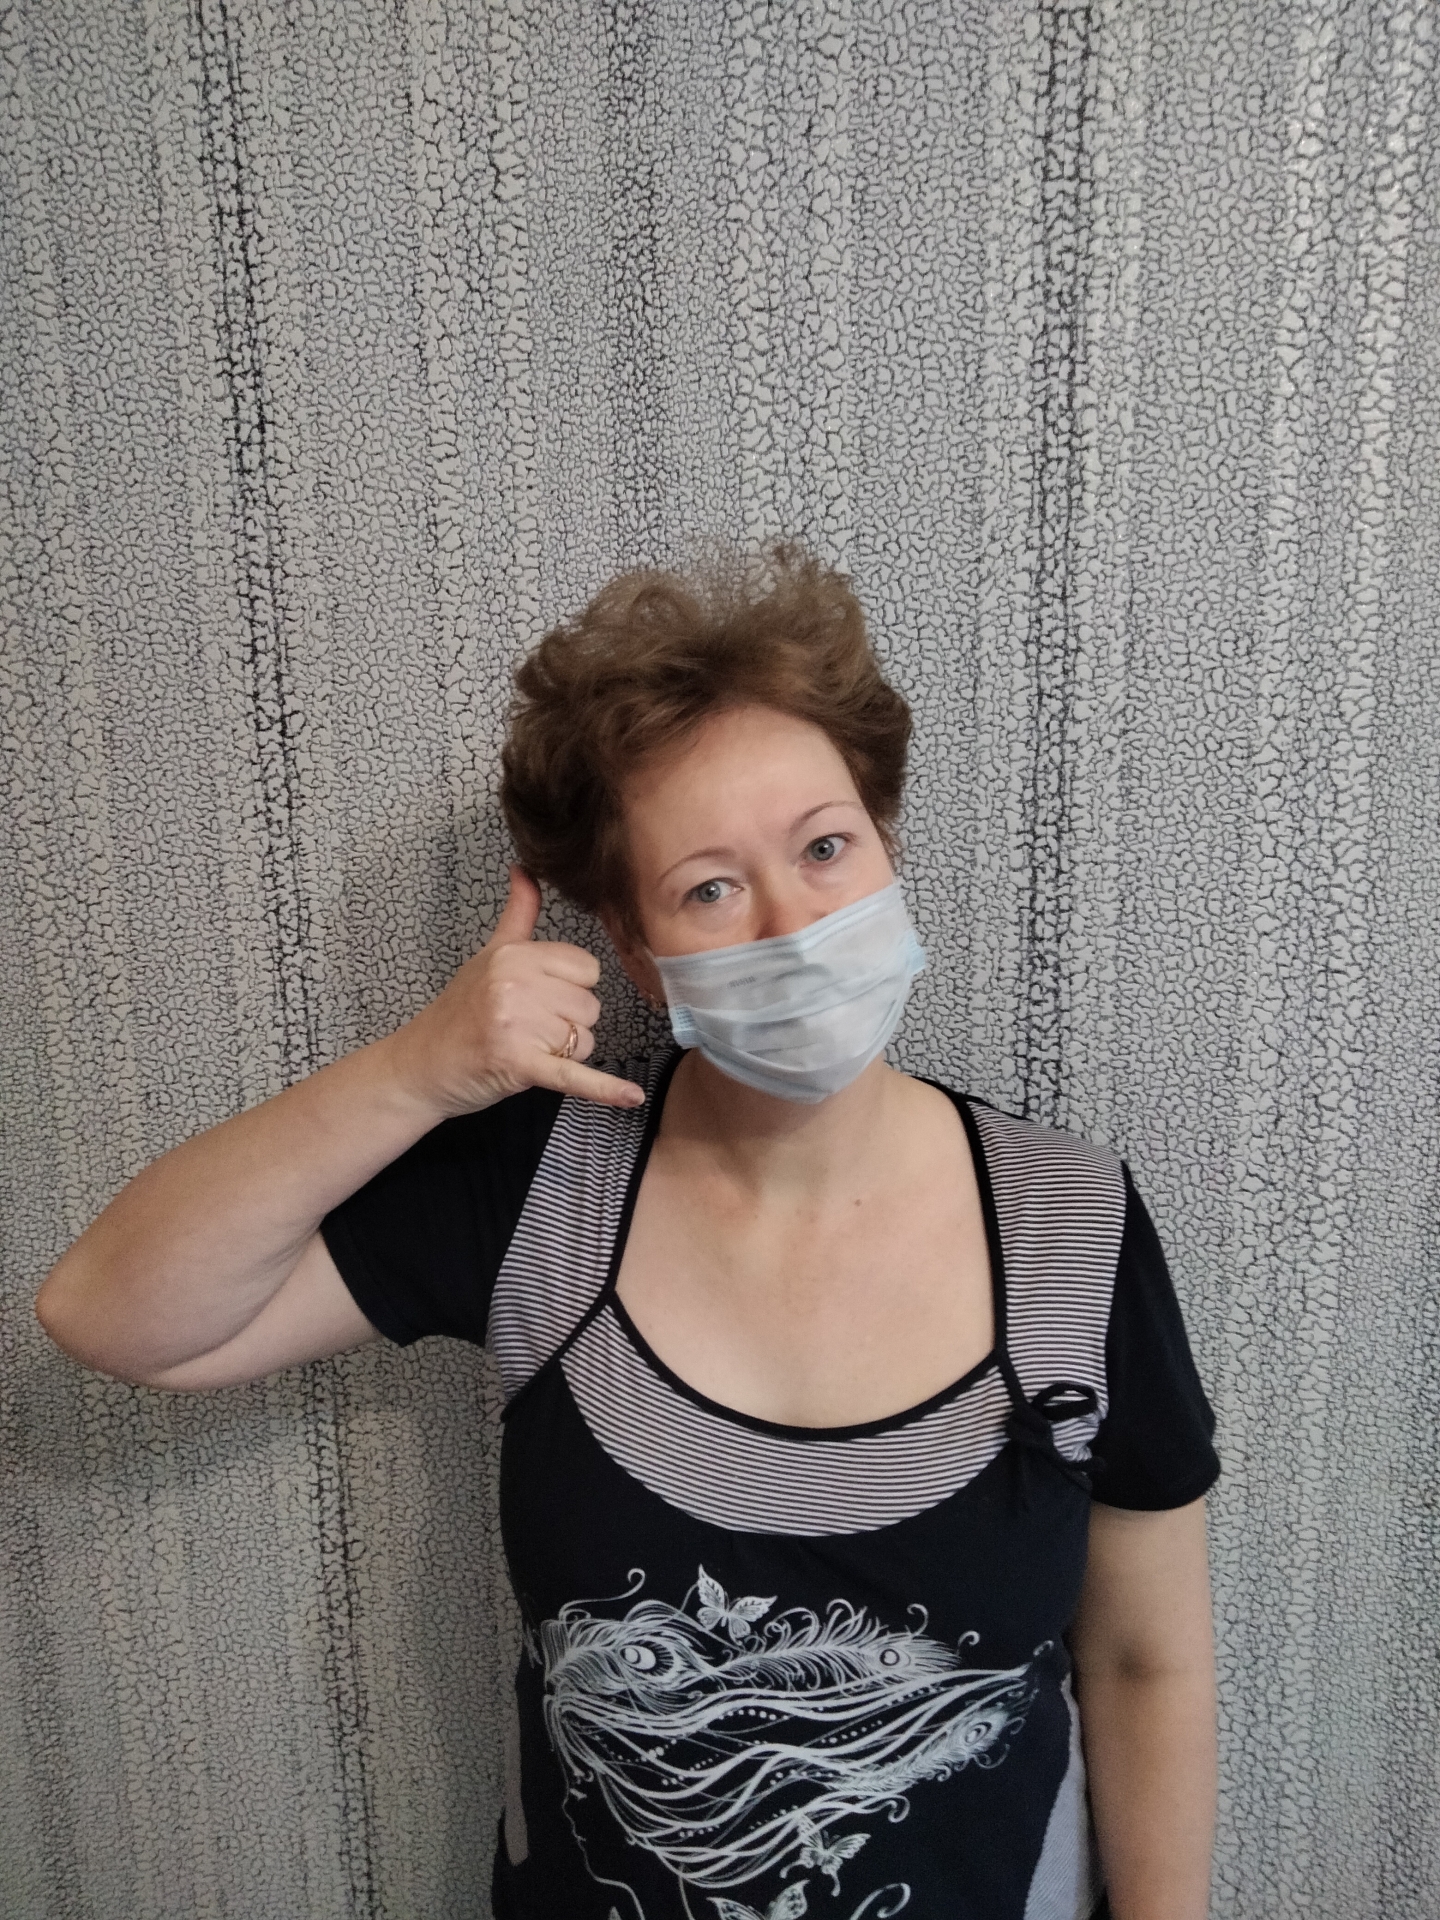
Label: clear